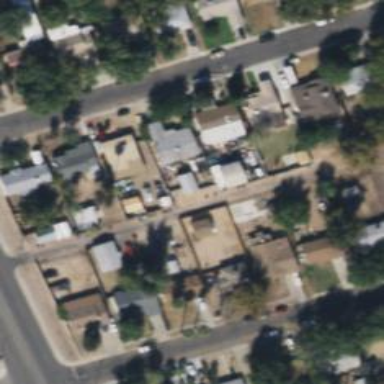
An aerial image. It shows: Alley classified as service road.